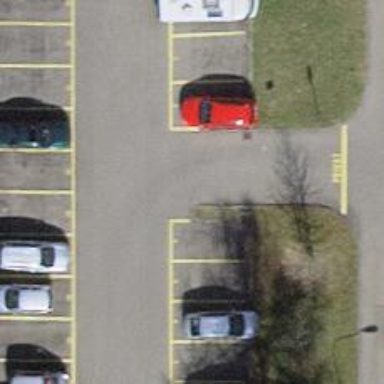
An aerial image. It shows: Car-sharing service available at this location.